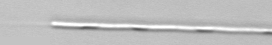
Label: Leptocylindrus